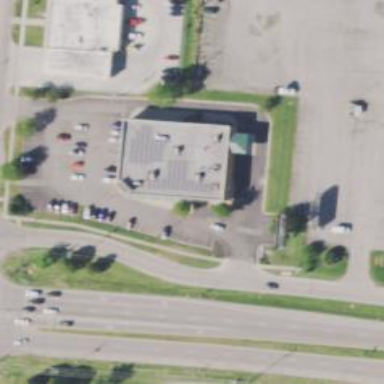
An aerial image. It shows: Pharmacy providing healthcare services.